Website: macys
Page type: customer-info-address
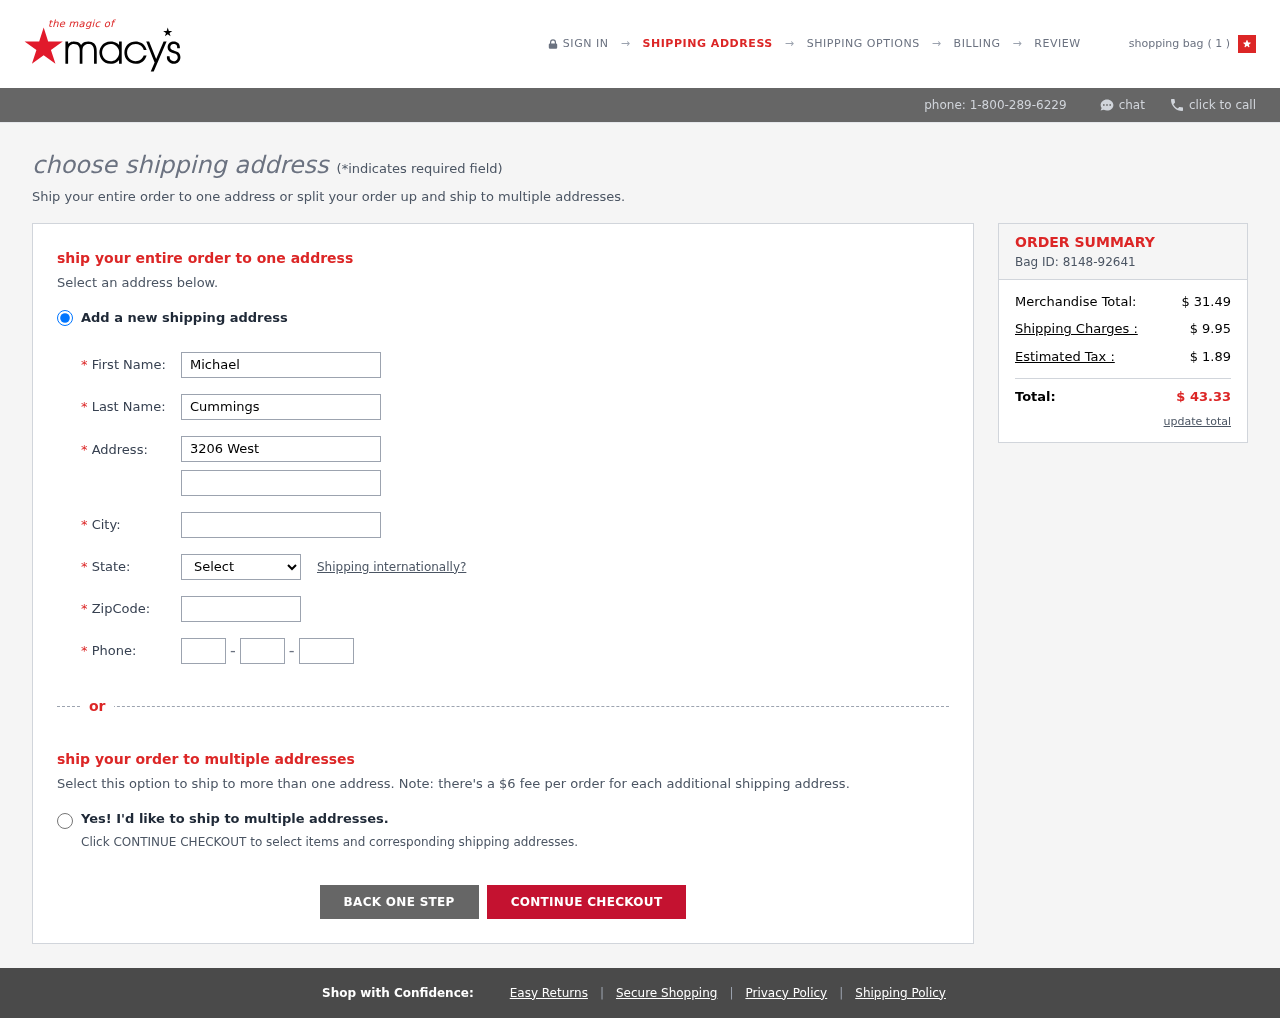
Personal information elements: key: PII_CITY
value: Bradfordtown
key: PII_FIRSTNAME
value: Michael
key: PII_LASTNAME
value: Cummings
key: PII_PHONE_AREA
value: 596
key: PII_PHONE_PREFIX
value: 911
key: PII_PHONE_SUFFIX
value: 9583
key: PII_POSTCODE
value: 68627
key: PII_STATE_ABBR
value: NC
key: PII_STREET
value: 3206 West Brook
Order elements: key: ORDER_NUM_ITEMS
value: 1
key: ORDER_ID
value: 8148-92641
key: ORDER_SUBTOTAL
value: $ 31.49
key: ORDER_SHIPPING_COST
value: $ 9.95
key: ORDER_TAX
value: $ 1.89
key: ORDER_TOTAL
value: $ 43.33